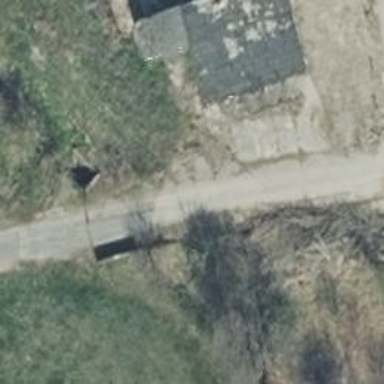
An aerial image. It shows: Service road on bridge.